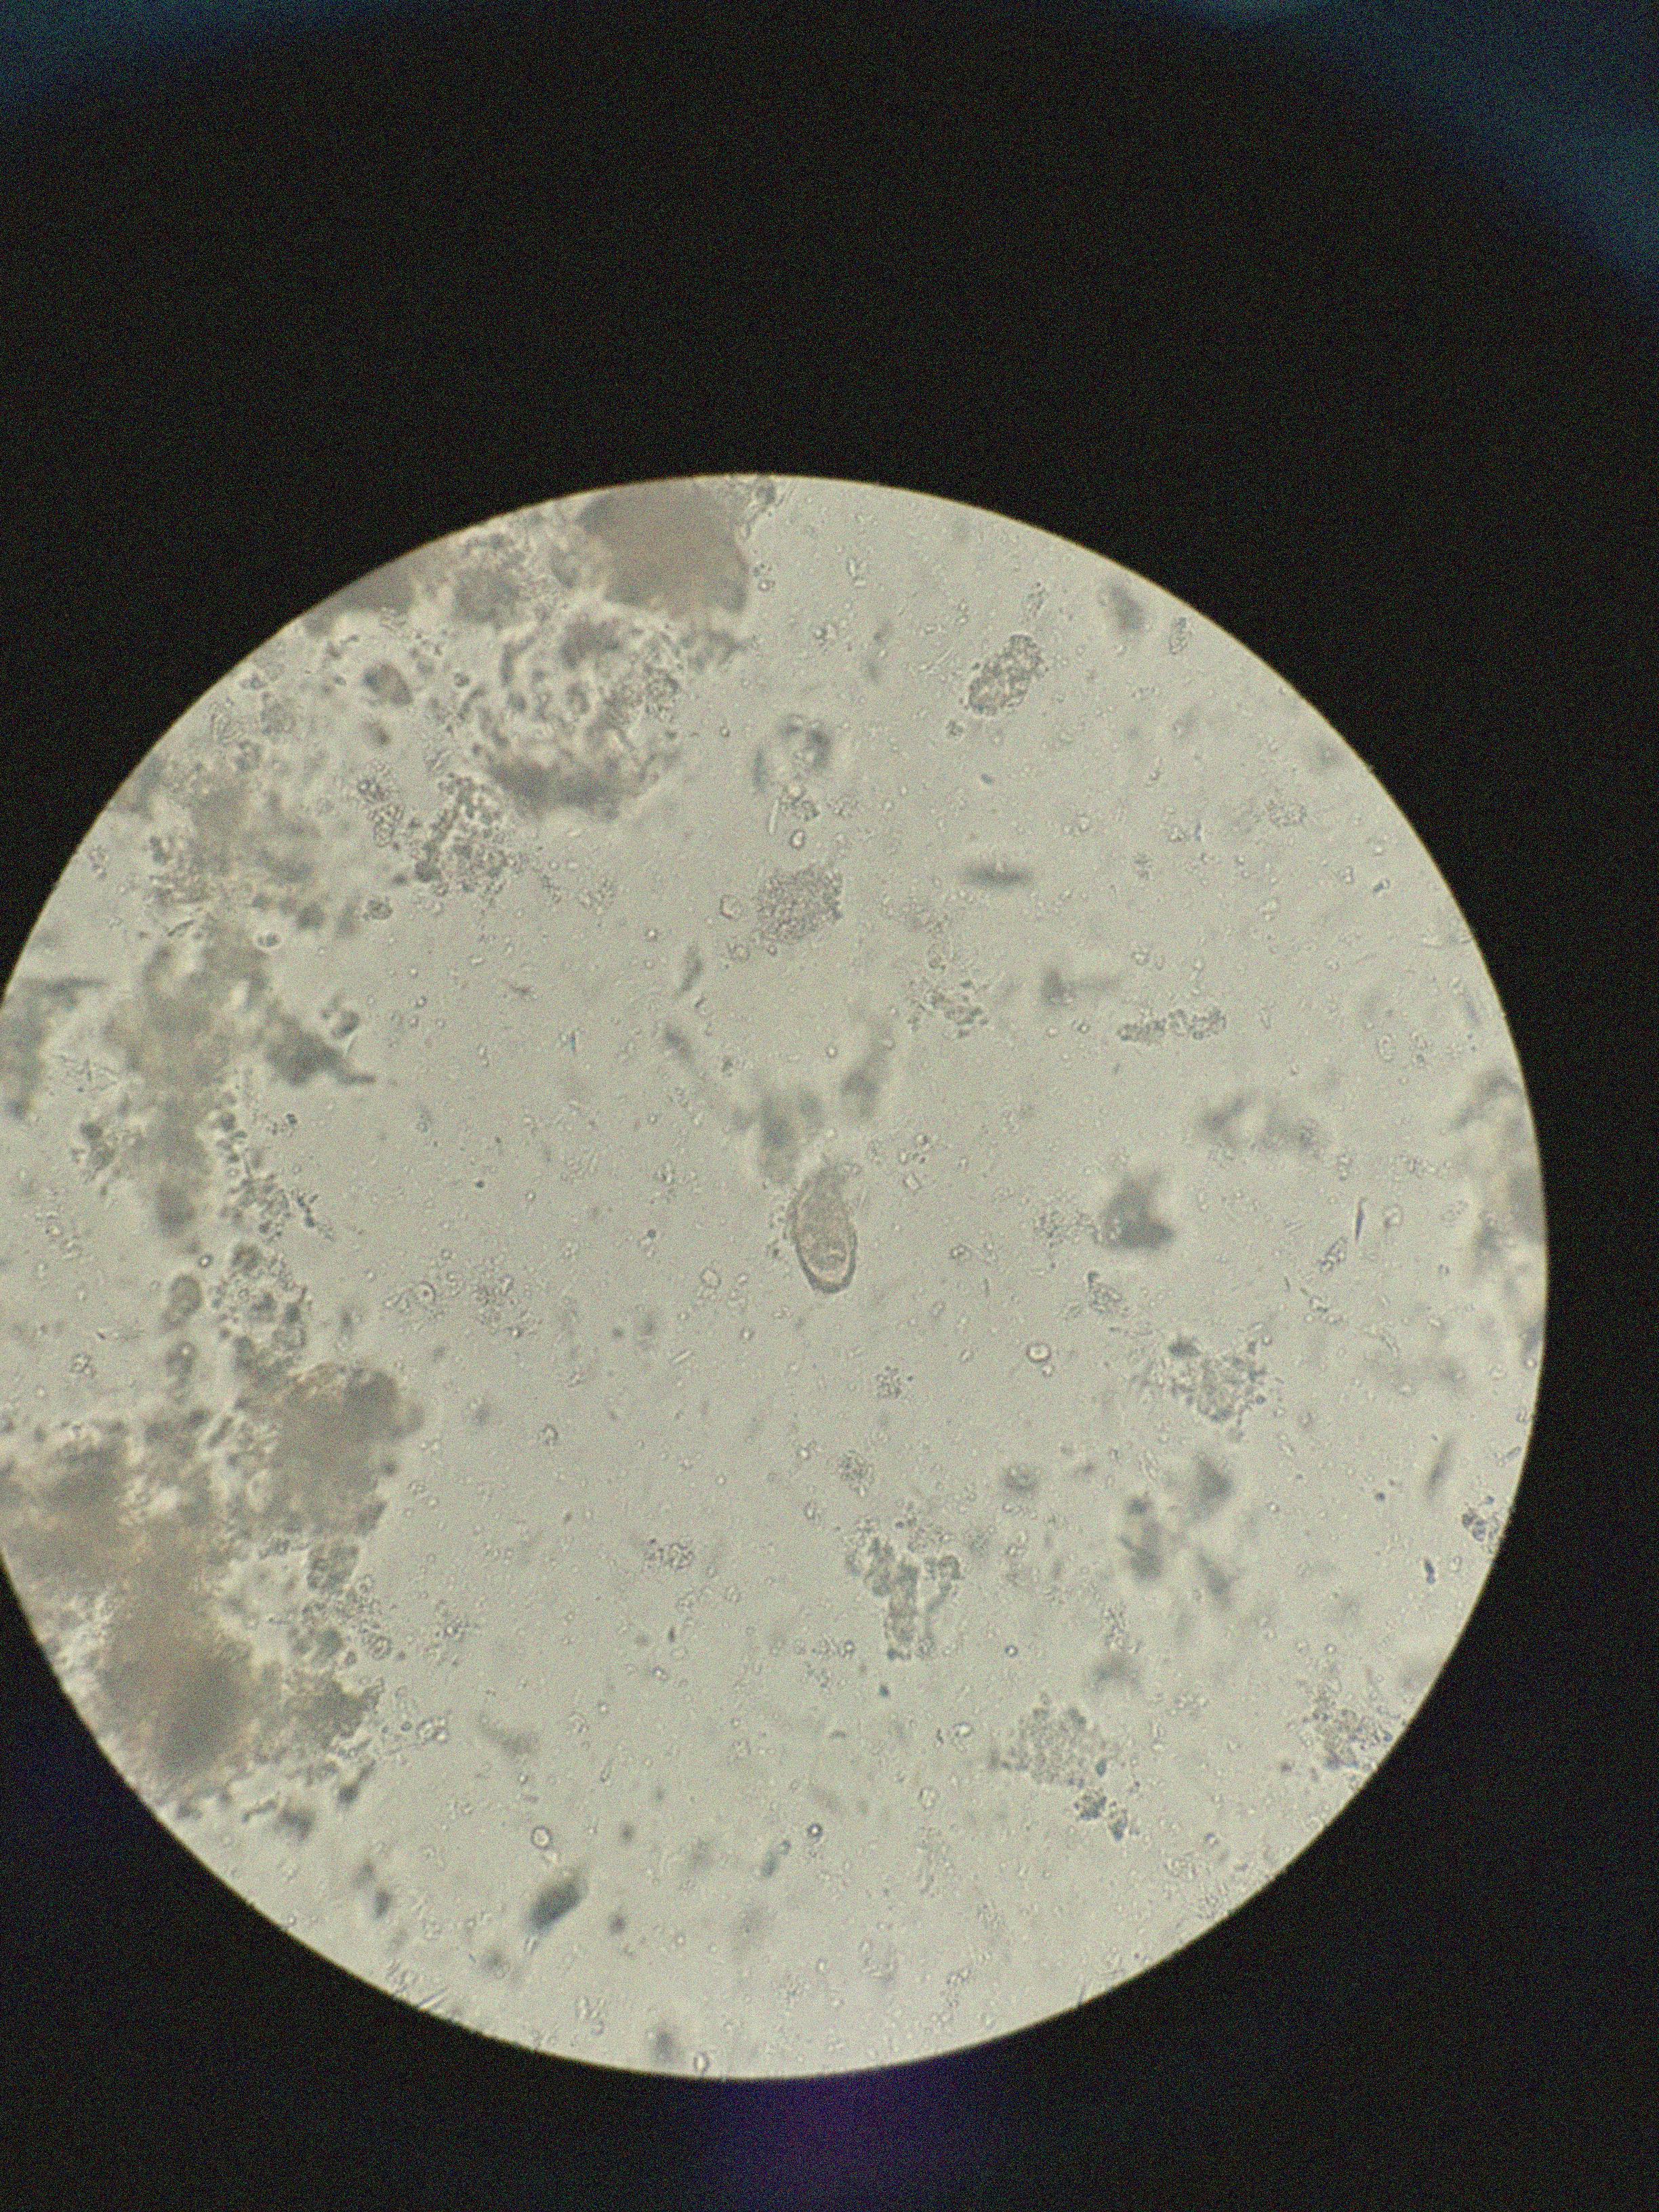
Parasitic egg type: Capillaria philippinensis